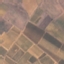
Label: PermanentCrop